Aerial crown-view tile of a tropical tree (Barro Colorado Island, Panama), acquired 20250512:
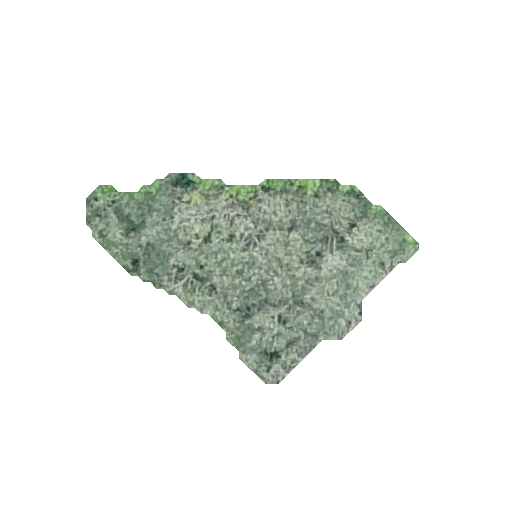
Species: Luehea seemannii
GBIF accepted scientific name: Luehea seemannii
Crown area: 59.172 m²